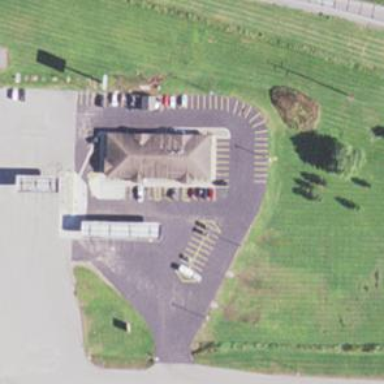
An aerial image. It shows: Convenience shop.